Question: I am try to installing on . I created db named drupal_6_2_4 and when installation process reaches at step it does not create tables into supplied db and just reload the page.

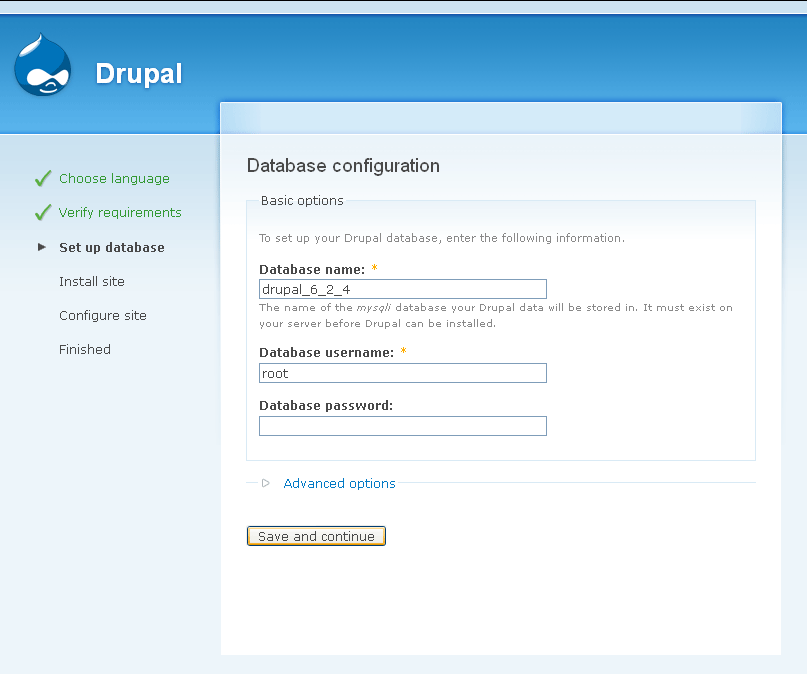
Answer: The solution was to edit the settings.php file, putting in my database information manually. Just look for this line:
'''
$db_url = mysql://username:password@localhost/databasename;
'''
And change the username, password and databasename parts.
Then return to the Database Configuration screen, enter the information again and continue. The correct database information will be read from the settings file and the configuration will continue to the next step.
And one think more before try this first try to add the user permissions to the folder, may be it solve the problem.
Happy hunting!